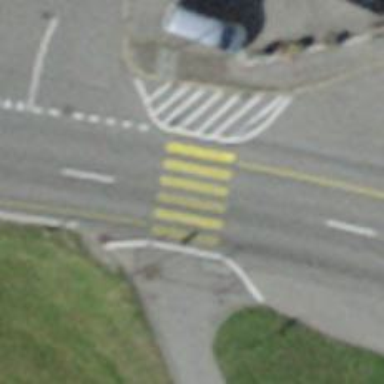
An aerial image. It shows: Marked zebra crossing with traffic calming choker.